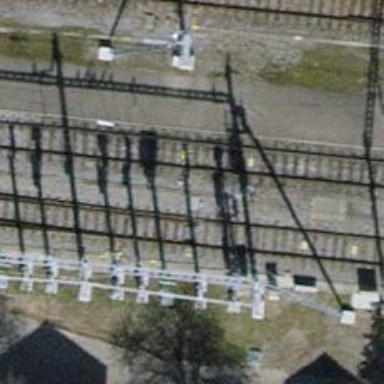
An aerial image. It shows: Railway switch.